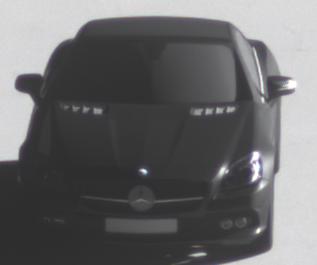
Make: Mercedes-Benz
Model: SLK 200
Detailed model: SLK-Class (172)
Model produced from: 2011/03
Model produced until: 2015/04
Doors: 2
Color: black
Road condition: dry road
Daytime: sunrise or sunset
Contrast: high contrast